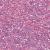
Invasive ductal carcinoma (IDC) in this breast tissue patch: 1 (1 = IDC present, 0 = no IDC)